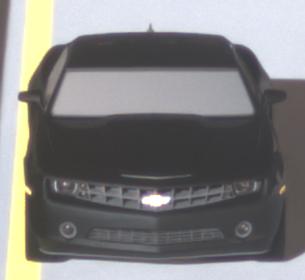
Make: Chevrolet
Model: Camaro Cabriolet 6.2 V8
Detailed model: Camaro (V) Coupé
Model produced from: 2011/09
Model produced until: 2014/02
Doors: 2
Color: black
Road condition: dry road
Daytime: night
Contrast: high contrast